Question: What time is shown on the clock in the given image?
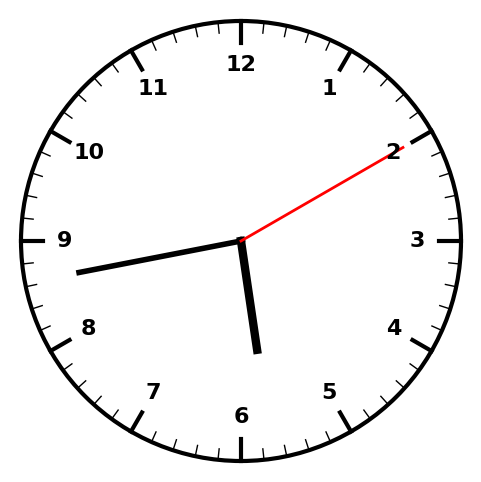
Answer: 05:43:10